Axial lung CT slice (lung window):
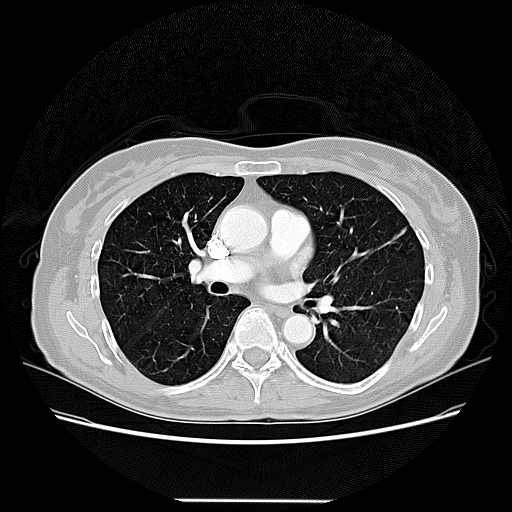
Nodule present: no